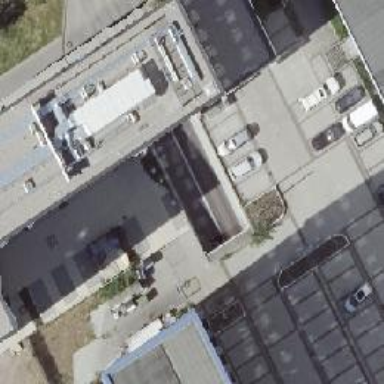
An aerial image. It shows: Parking entrance.